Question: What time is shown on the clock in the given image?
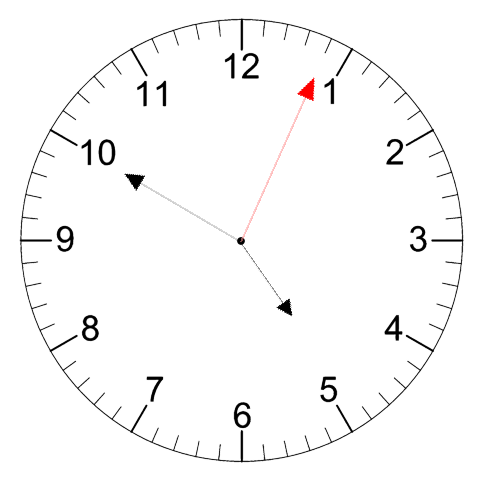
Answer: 04:50:04